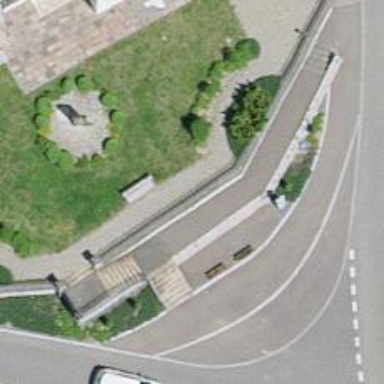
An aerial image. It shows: Set of steps made of paving stones.